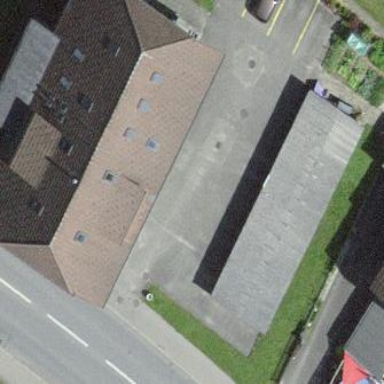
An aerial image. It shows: Garage building.